Question: What is the result of this measurement?
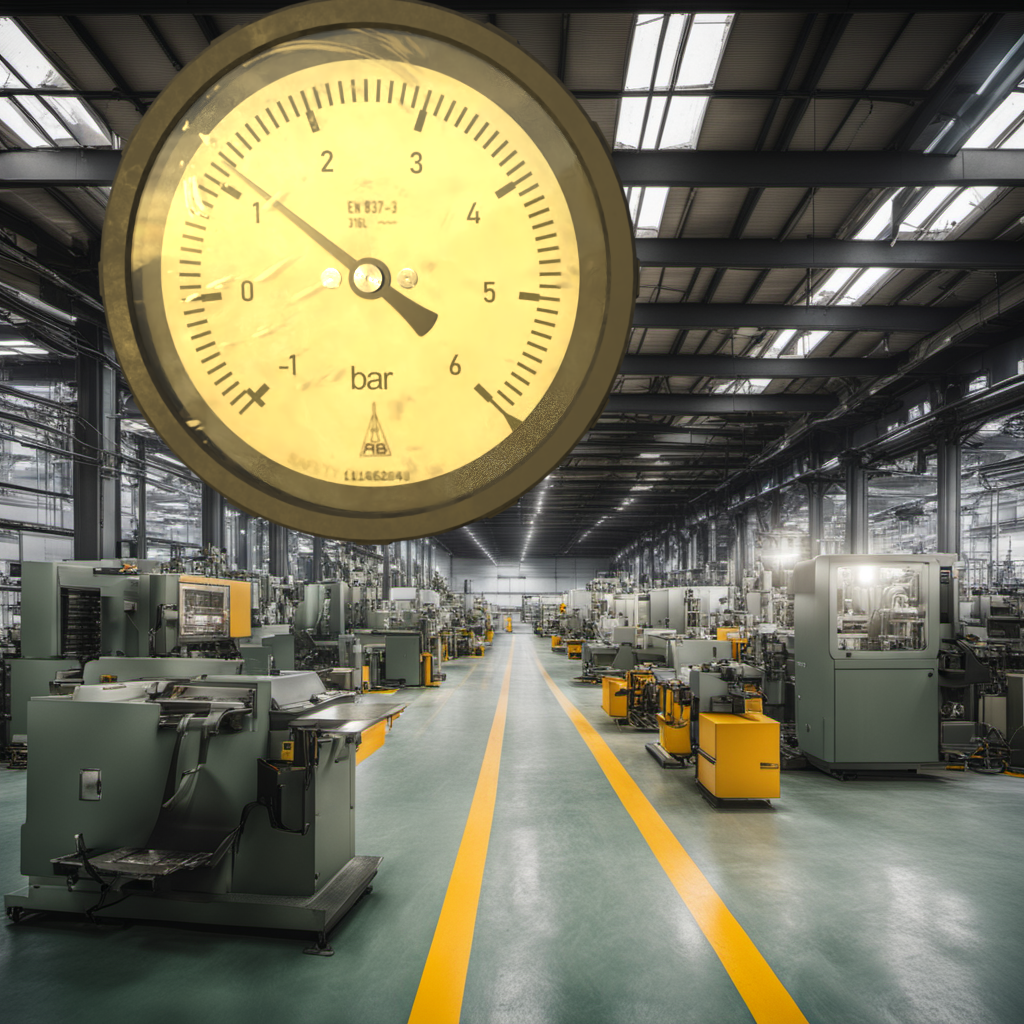
Answer: The result is 1.16
Question: What is the range of this measurement?
Answer: The range is from -1 to 6
Question: What is the minimum and maximum value of this measurement?
Answer: The minimum value is -1 and the maximum value is 6